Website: macys
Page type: account-selection
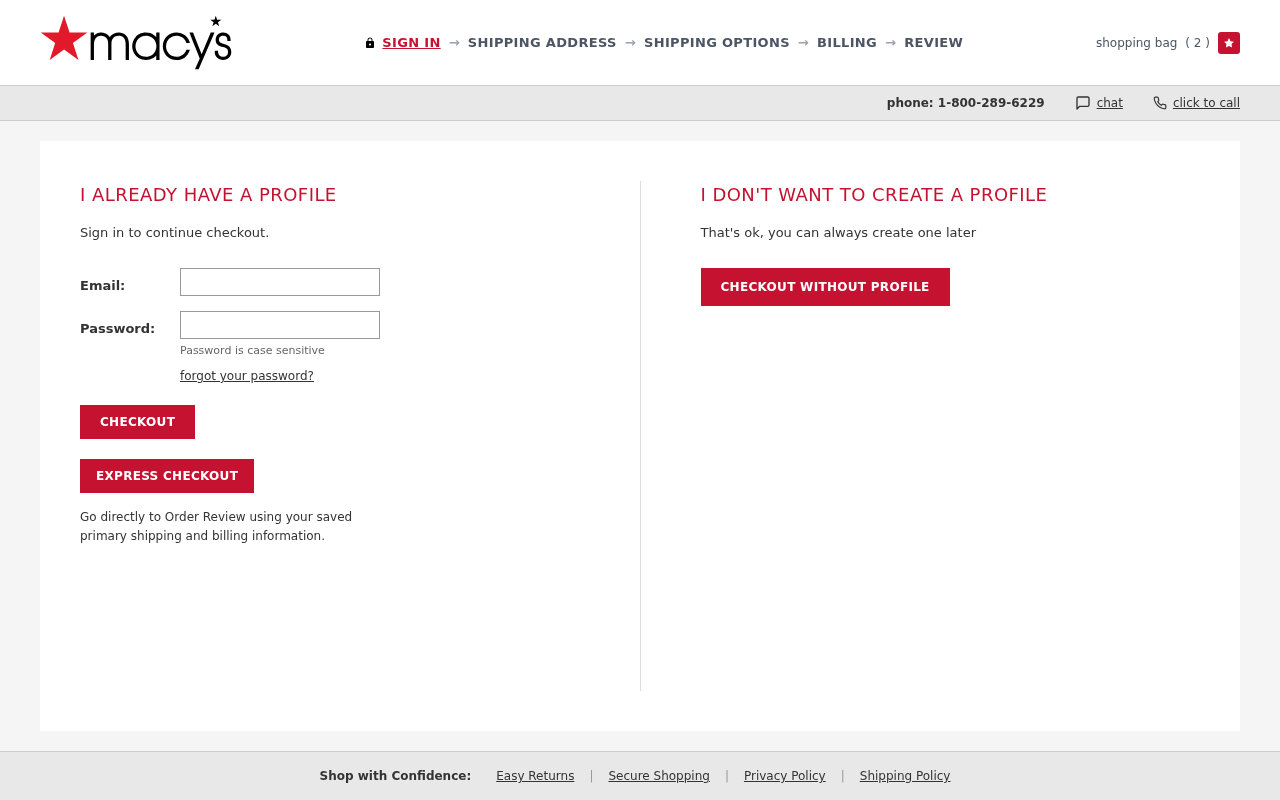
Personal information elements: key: PII_EMAIL
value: mark.simmons@yahoo.com
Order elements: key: ORDER_NUM_ITEMS
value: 2